Field crop: tomato
Growth stage: 2
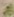
Species: solanum